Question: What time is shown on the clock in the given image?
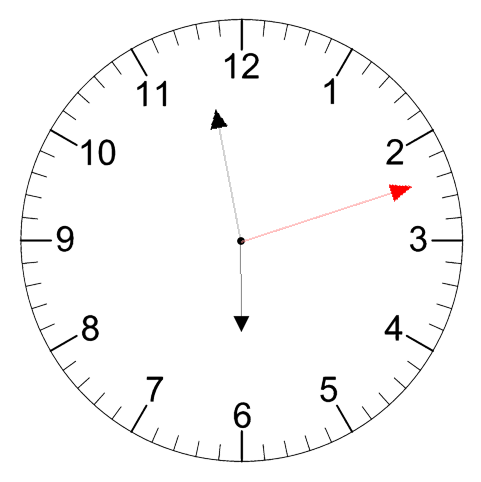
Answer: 05:58:12